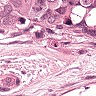
Metastatic tissue present: yes